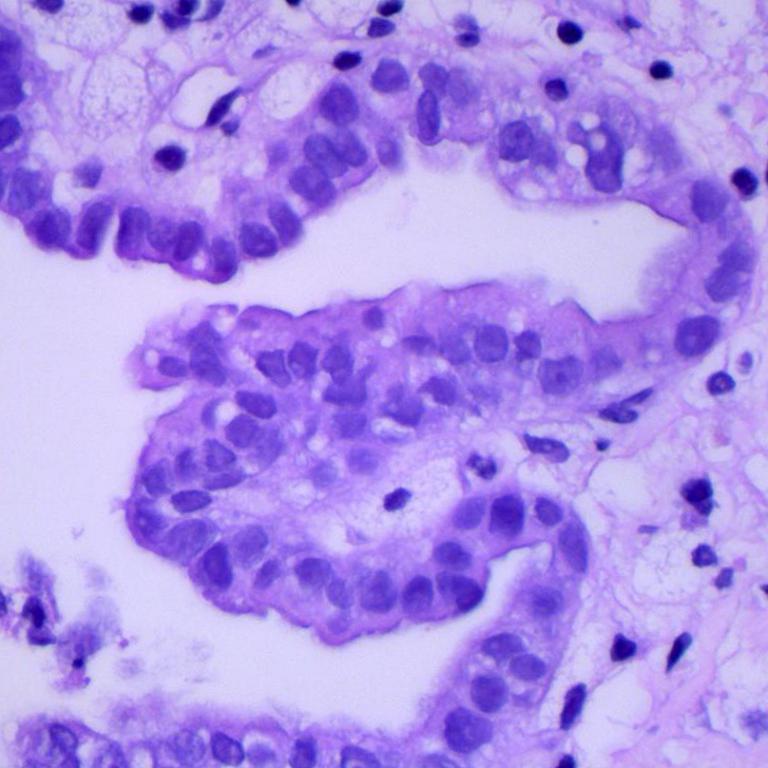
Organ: lung
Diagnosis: adenocarcinomas